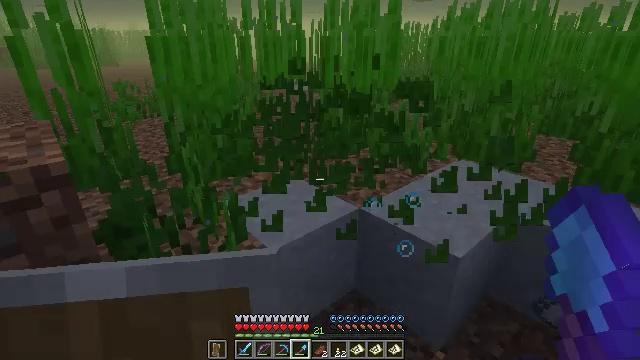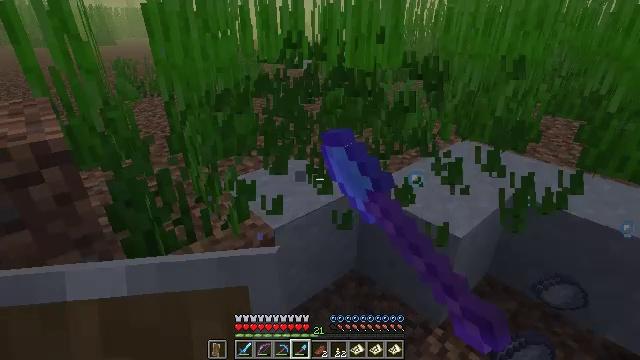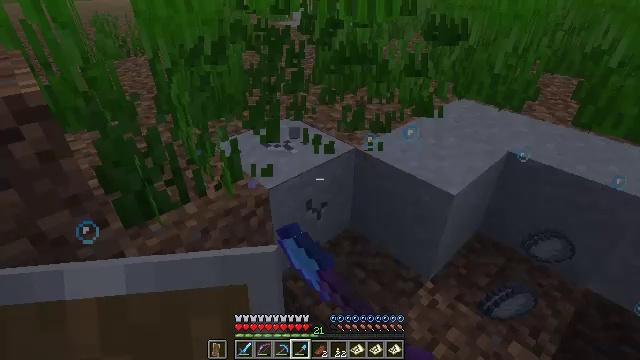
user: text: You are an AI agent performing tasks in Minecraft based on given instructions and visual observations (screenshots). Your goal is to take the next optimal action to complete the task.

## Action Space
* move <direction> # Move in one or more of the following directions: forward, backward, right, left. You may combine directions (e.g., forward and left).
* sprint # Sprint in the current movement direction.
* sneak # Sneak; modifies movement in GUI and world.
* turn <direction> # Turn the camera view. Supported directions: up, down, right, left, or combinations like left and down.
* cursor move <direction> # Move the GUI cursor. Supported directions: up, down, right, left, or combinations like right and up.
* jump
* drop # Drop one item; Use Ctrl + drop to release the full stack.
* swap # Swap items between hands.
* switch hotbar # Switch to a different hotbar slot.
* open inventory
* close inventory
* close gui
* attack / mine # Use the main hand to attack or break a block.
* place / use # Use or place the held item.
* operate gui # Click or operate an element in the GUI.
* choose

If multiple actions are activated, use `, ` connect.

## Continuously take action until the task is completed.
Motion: motion action
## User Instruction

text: Mine tall seagrass from underwater.
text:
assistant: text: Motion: turn down, attack / mine
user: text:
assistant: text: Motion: turn right and down, attack / mine
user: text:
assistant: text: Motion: attack / mine